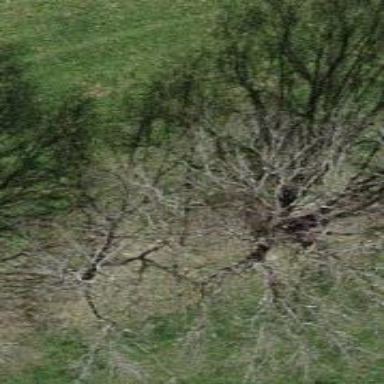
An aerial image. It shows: Beautiful tree in nature.